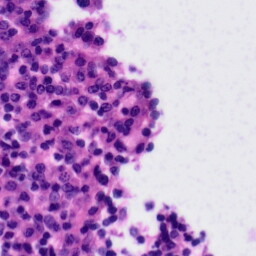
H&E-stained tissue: Tonsil